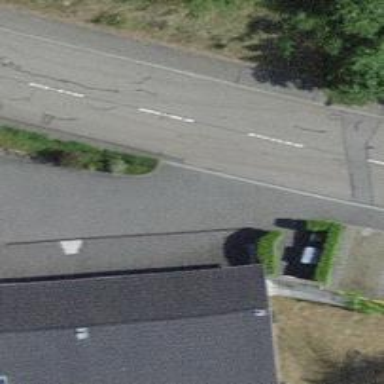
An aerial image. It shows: Driveway.